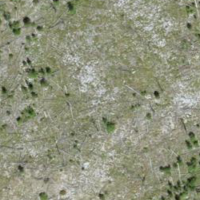
EUNIS habitat code: 43
Species observed at this site:
Emberiza cia
Eliomys quercinus
Monticola saxatilis
Corvus corax